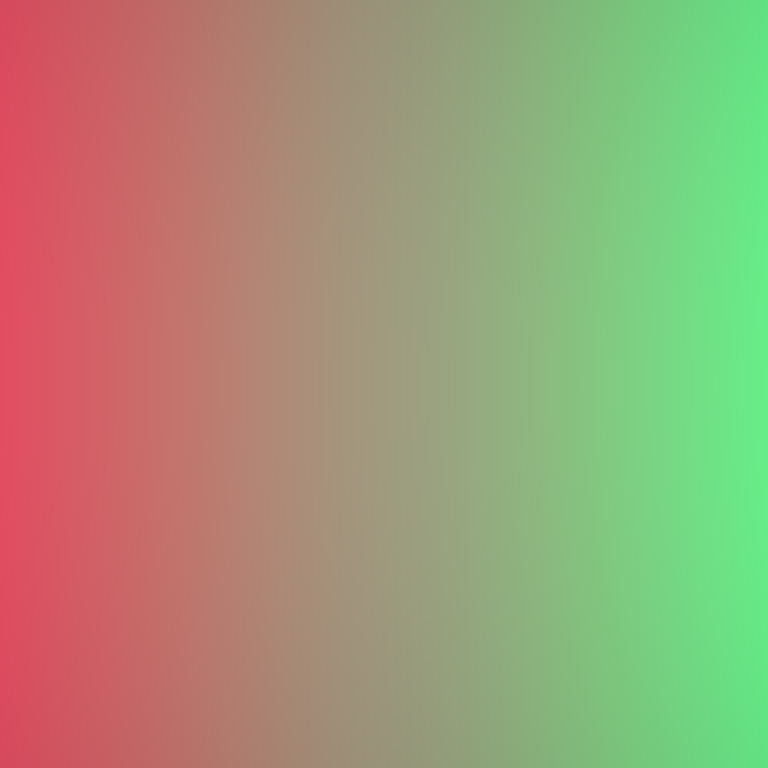
Abstract light effect, smooth gradient from red to green, calm atmosphere, soft blend, no room, no furniture, no objects.